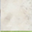
Piece: xx